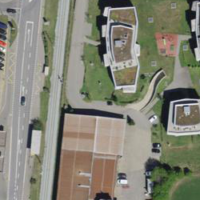
EUNIS habitat code: 54
Species observed at this site:
Lathyrus vernus